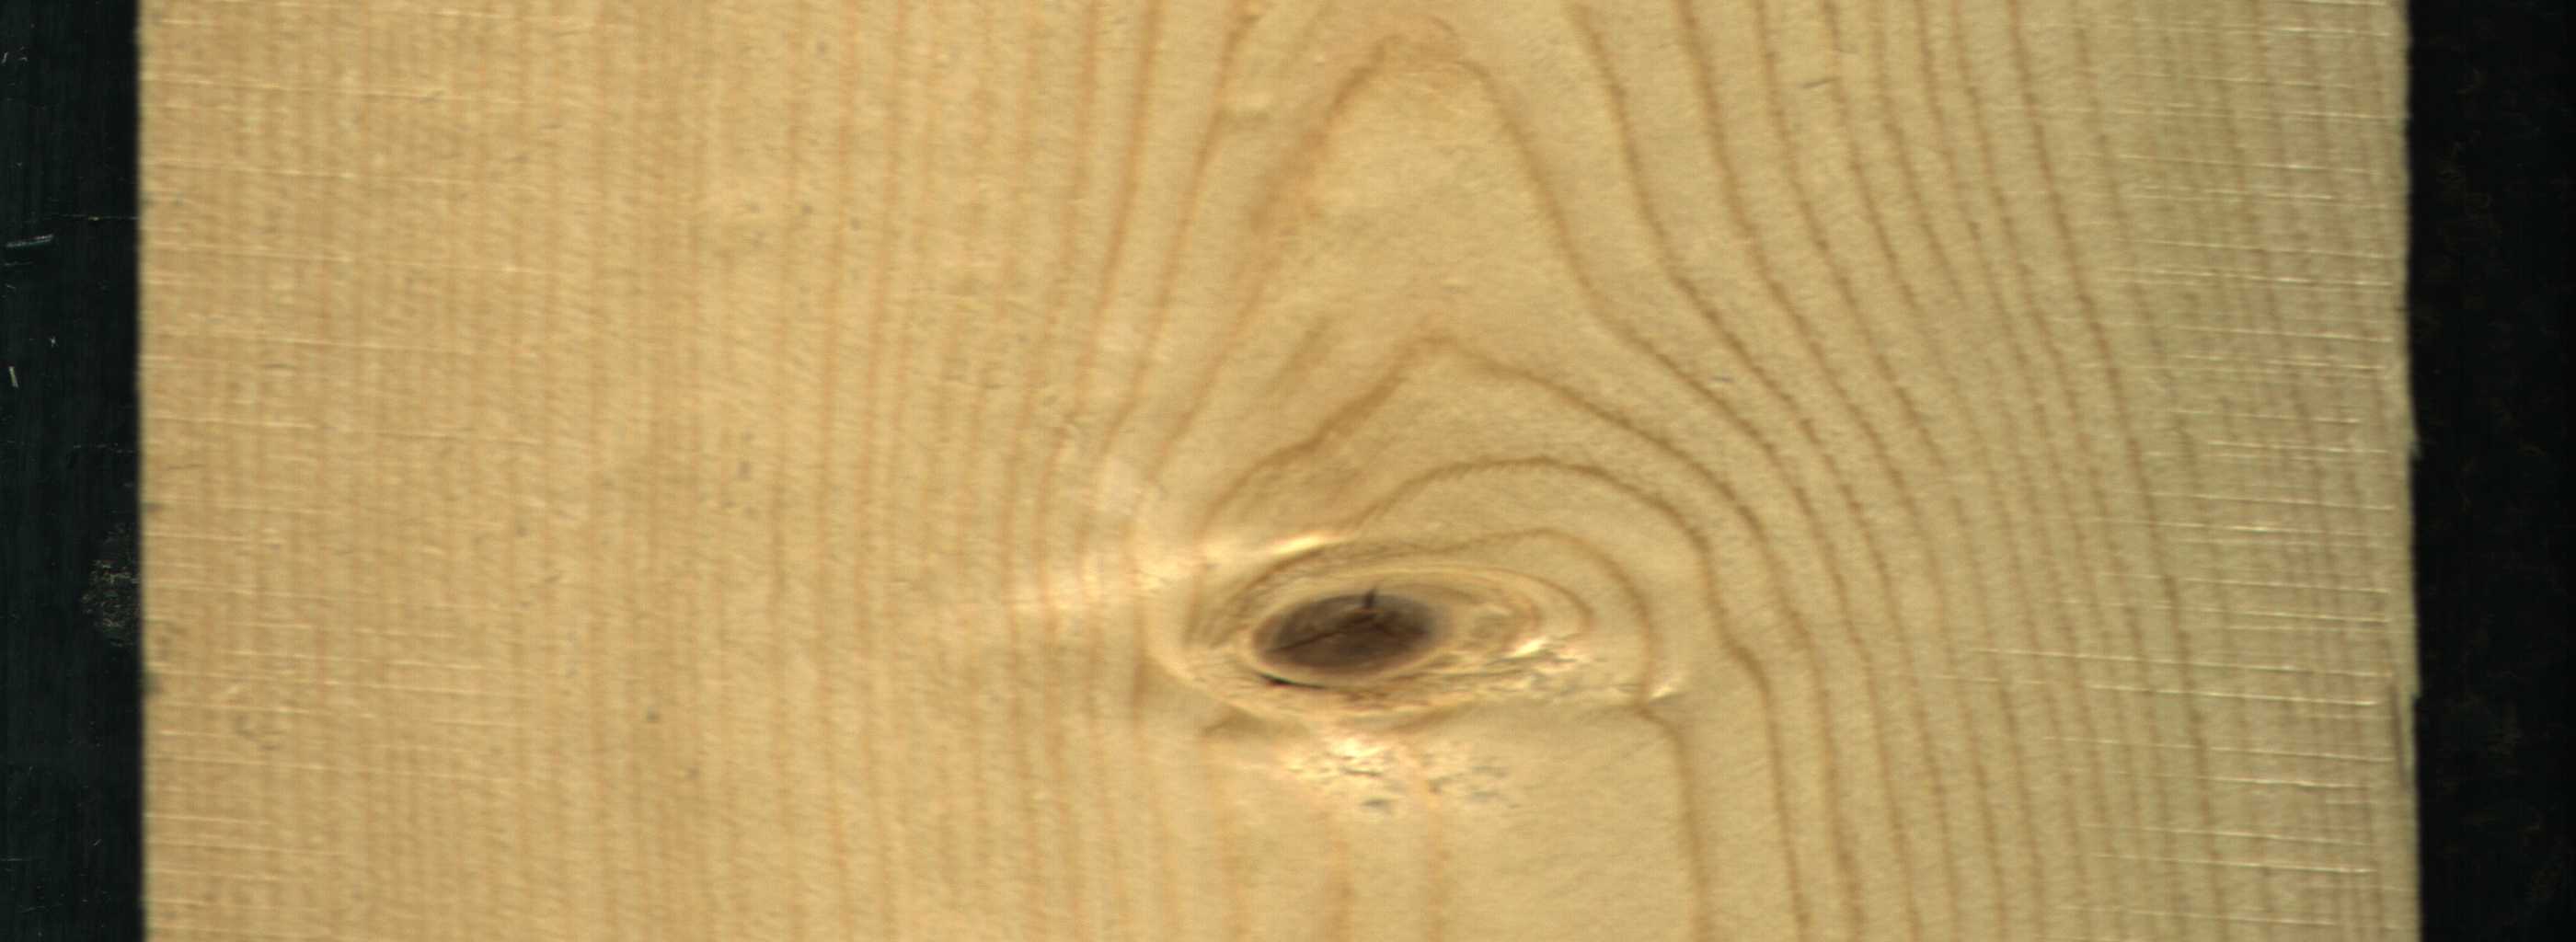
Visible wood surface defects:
knot_with_crack